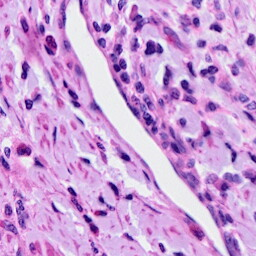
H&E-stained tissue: Cervix